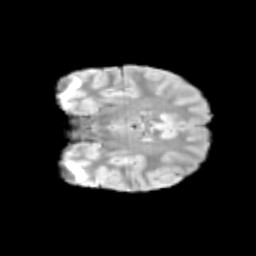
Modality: T2w
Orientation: coronal
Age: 9
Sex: female
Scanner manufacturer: siemens
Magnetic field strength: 3 T
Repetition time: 3.8 s
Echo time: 0.07 s